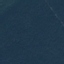
Land use / land cover class: Forest